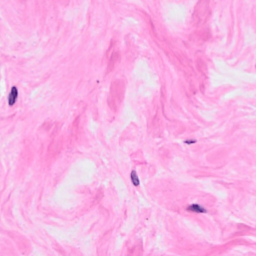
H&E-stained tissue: Breast